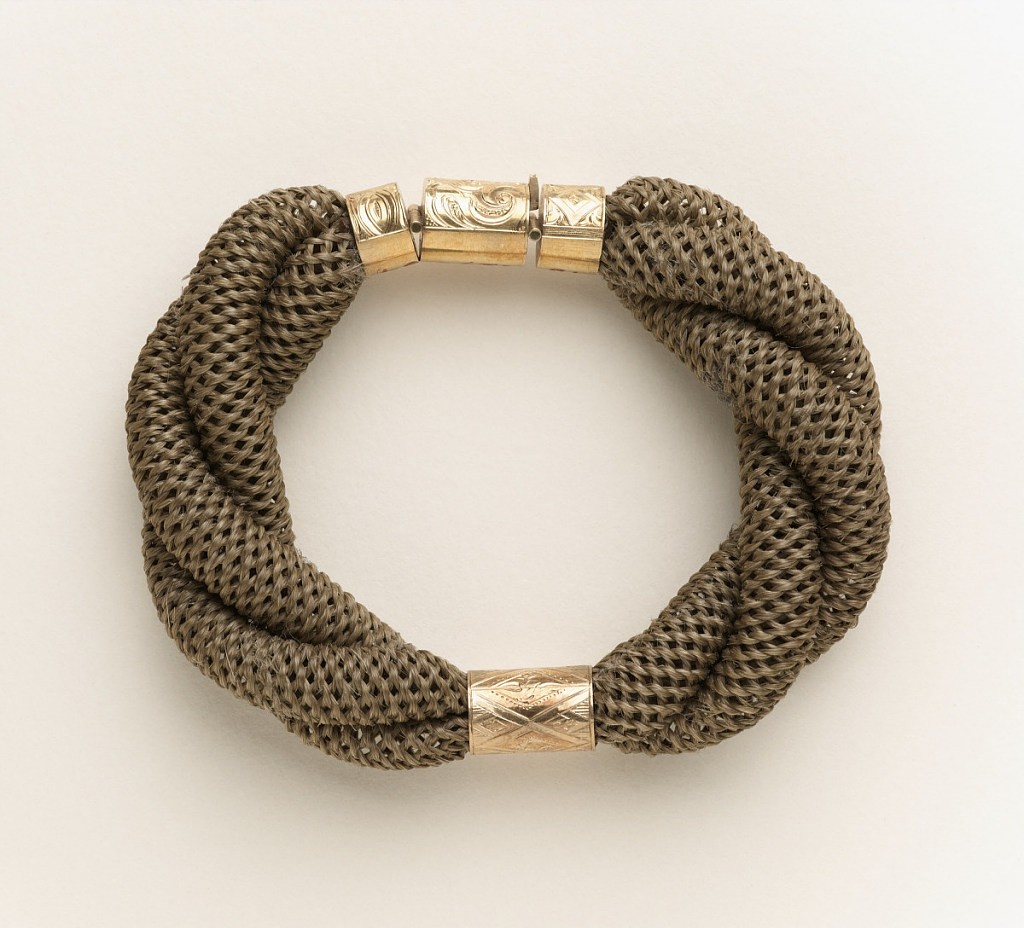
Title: Bracelet
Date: ca. 1870
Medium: Hair, gold
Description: Bracelet composed of three twisted woven tubes of brown human hair. Central mount of gold engraved with lozenges. Ends with three-part clasp of gold in form of articulated tube. Central part of clasp fitted with loop.